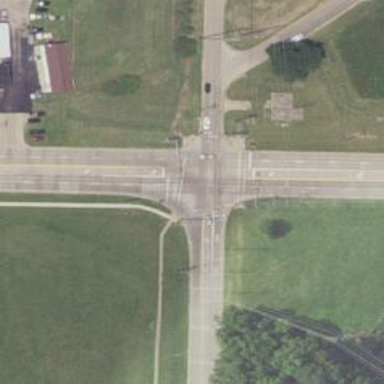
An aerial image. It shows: Crossing on the road with line markings.